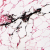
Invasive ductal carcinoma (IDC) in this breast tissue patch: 0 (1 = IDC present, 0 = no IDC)